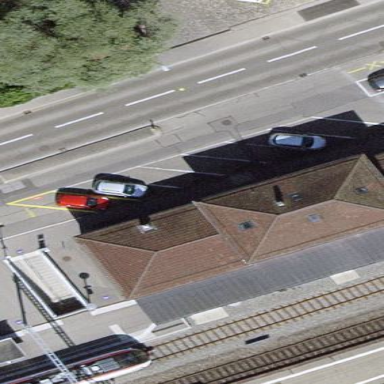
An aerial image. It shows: Train station building.